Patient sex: M
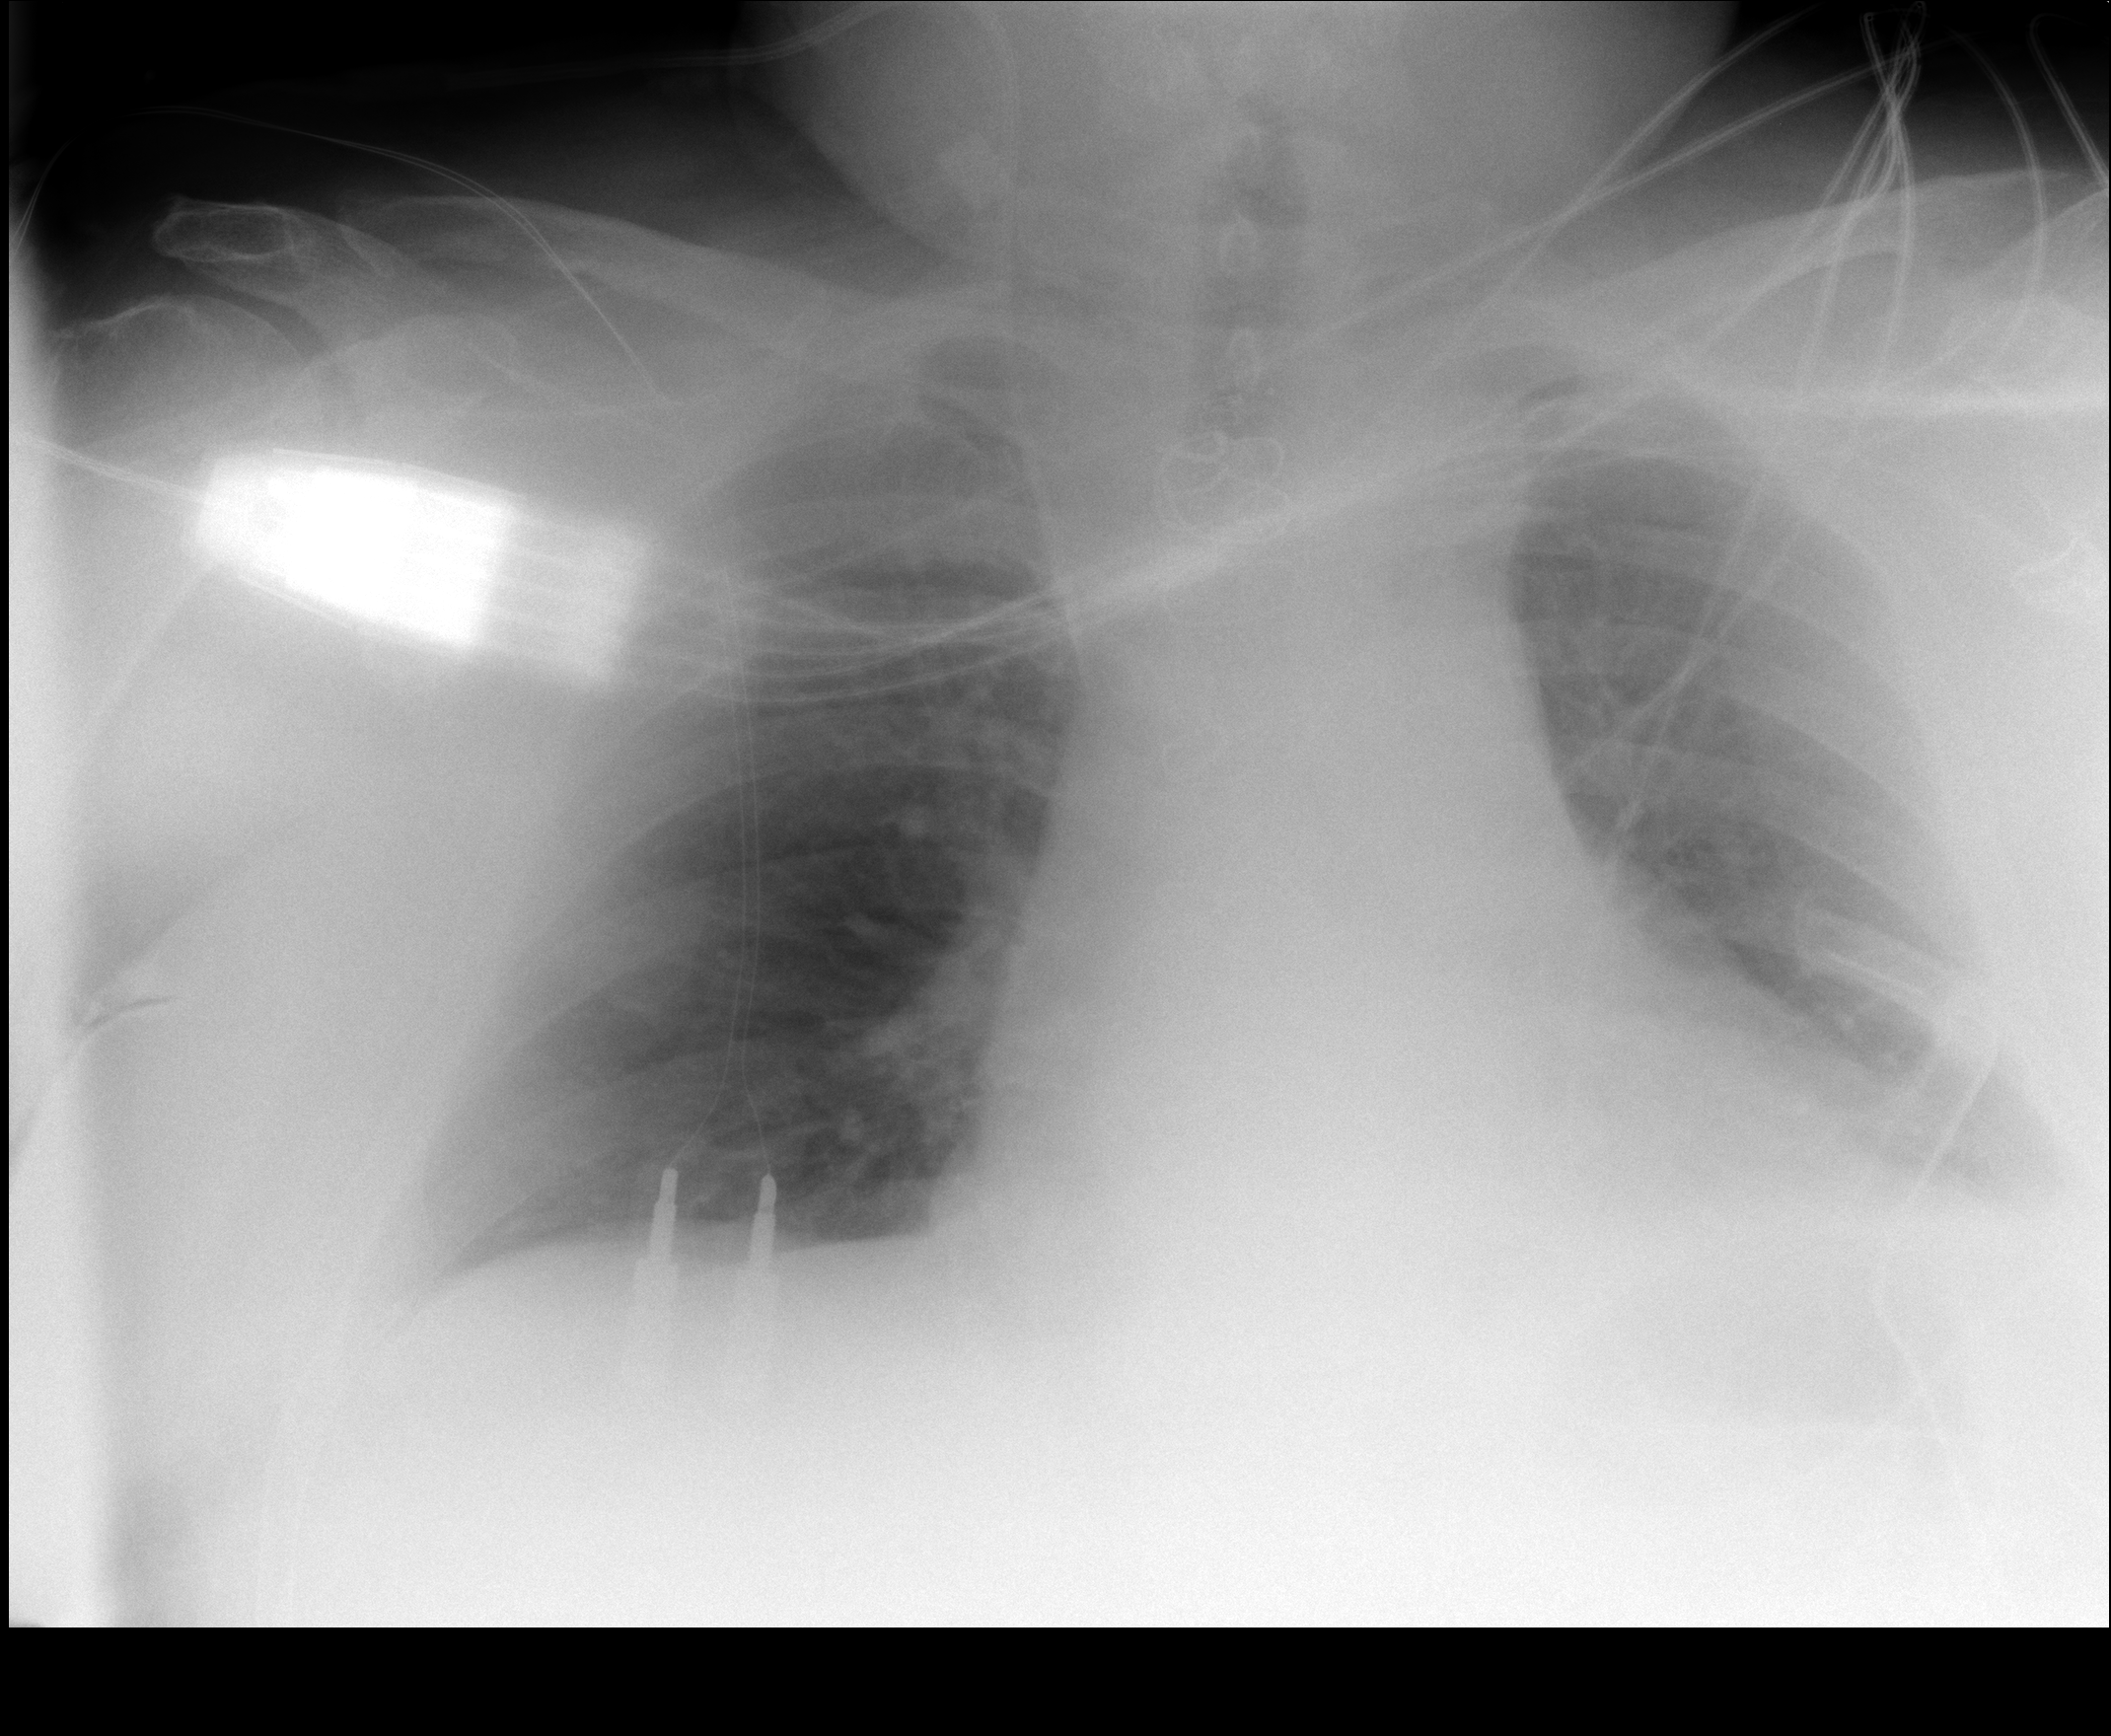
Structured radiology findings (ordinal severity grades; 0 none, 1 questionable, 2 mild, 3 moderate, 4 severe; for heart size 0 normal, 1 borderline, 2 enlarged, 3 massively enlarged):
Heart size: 0
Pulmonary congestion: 0
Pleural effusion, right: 0
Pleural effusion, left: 2
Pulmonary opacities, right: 0
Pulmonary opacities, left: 0
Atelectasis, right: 0
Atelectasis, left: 2